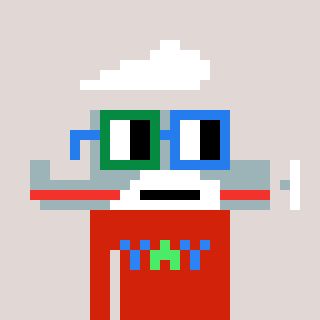
a pixel art character with square green and blue glasses, a plane-shaped head and a red-colored body on a warm background